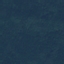
Land use / land cover class: Forest